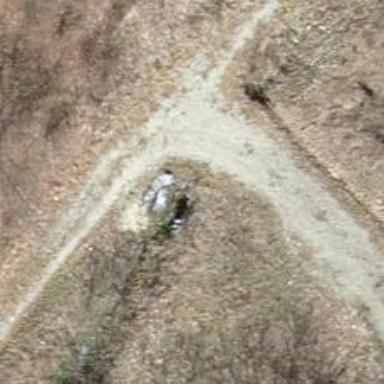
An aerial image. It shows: Culvert tunnel.